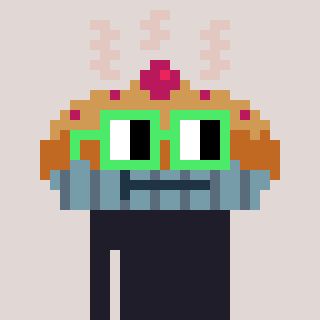
a pixel art character with square light green glasses, a pie-shaped head and a orange-colored body on a warm background